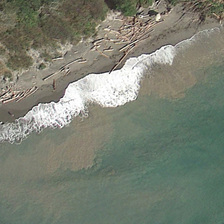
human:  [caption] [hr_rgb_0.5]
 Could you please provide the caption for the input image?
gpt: a piece of green ocean is next to yellow beach and near many green plants .

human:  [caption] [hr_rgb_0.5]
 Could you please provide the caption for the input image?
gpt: a piece of green ocean is next to yellow beach and near many green plants .

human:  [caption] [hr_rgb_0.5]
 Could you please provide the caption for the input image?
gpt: a piece of green ocean is next to yellow beach and near many green plants .

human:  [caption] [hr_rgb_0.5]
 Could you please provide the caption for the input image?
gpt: a piece of green ocean is next to yellow beach and near many green plants .

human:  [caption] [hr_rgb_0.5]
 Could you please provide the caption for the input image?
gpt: a piece of green ocean is next to yellow beach and near many green plants .